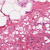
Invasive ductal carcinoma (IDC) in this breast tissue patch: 0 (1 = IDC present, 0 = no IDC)